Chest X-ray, PA view. Patient: 27 years old, sex F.
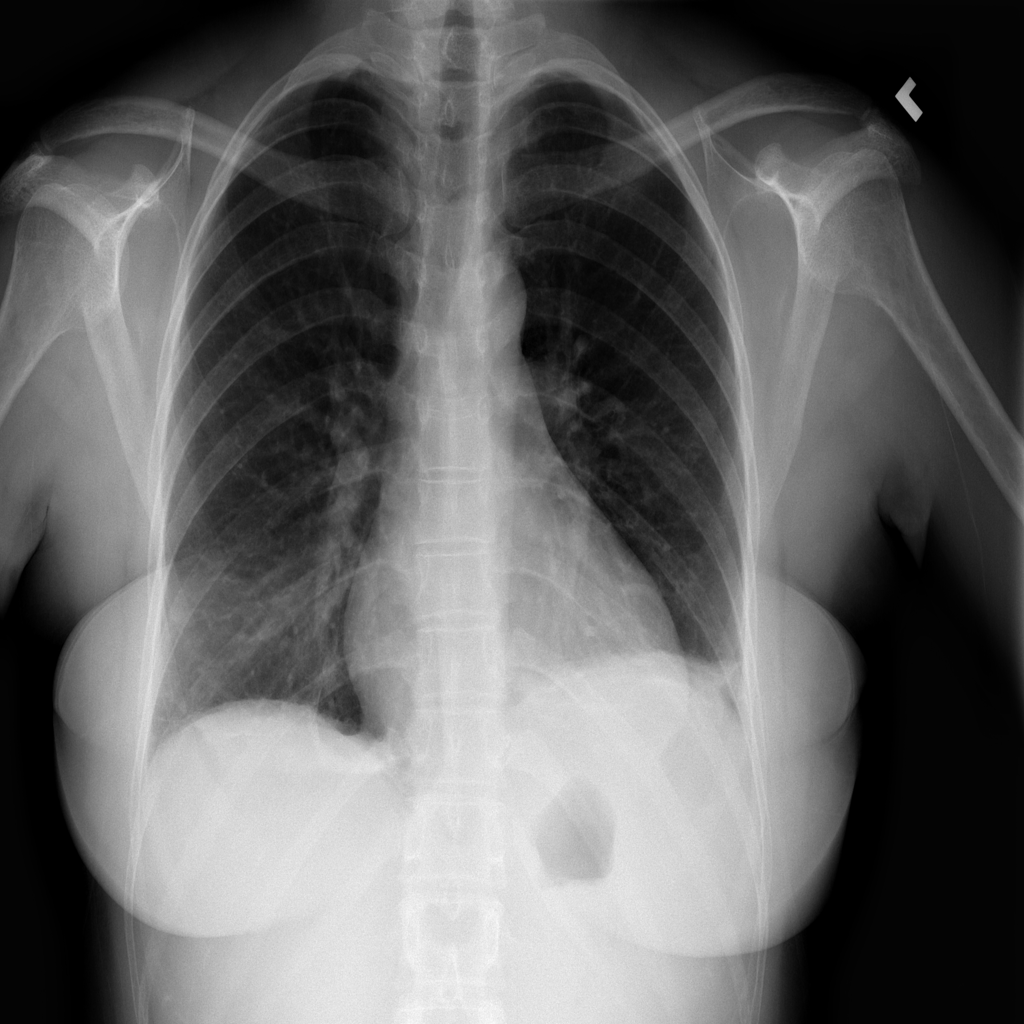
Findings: Atelectasis, Effusion